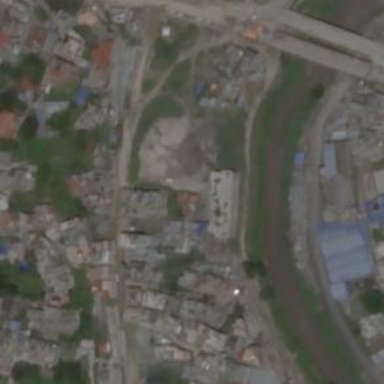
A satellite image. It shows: Recreation ground with spontaneous campsite for internally displaced persons (IDPs).